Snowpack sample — Rabbit Ears Pass, Jackson County, Colorado, USA (12/17/25, 1:08 PM MST)
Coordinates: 40.387, -106.625
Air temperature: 34 °F
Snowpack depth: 46 cm
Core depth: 30 cm
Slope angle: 6°, slope face: 165°
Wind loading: medium
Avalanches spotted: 0
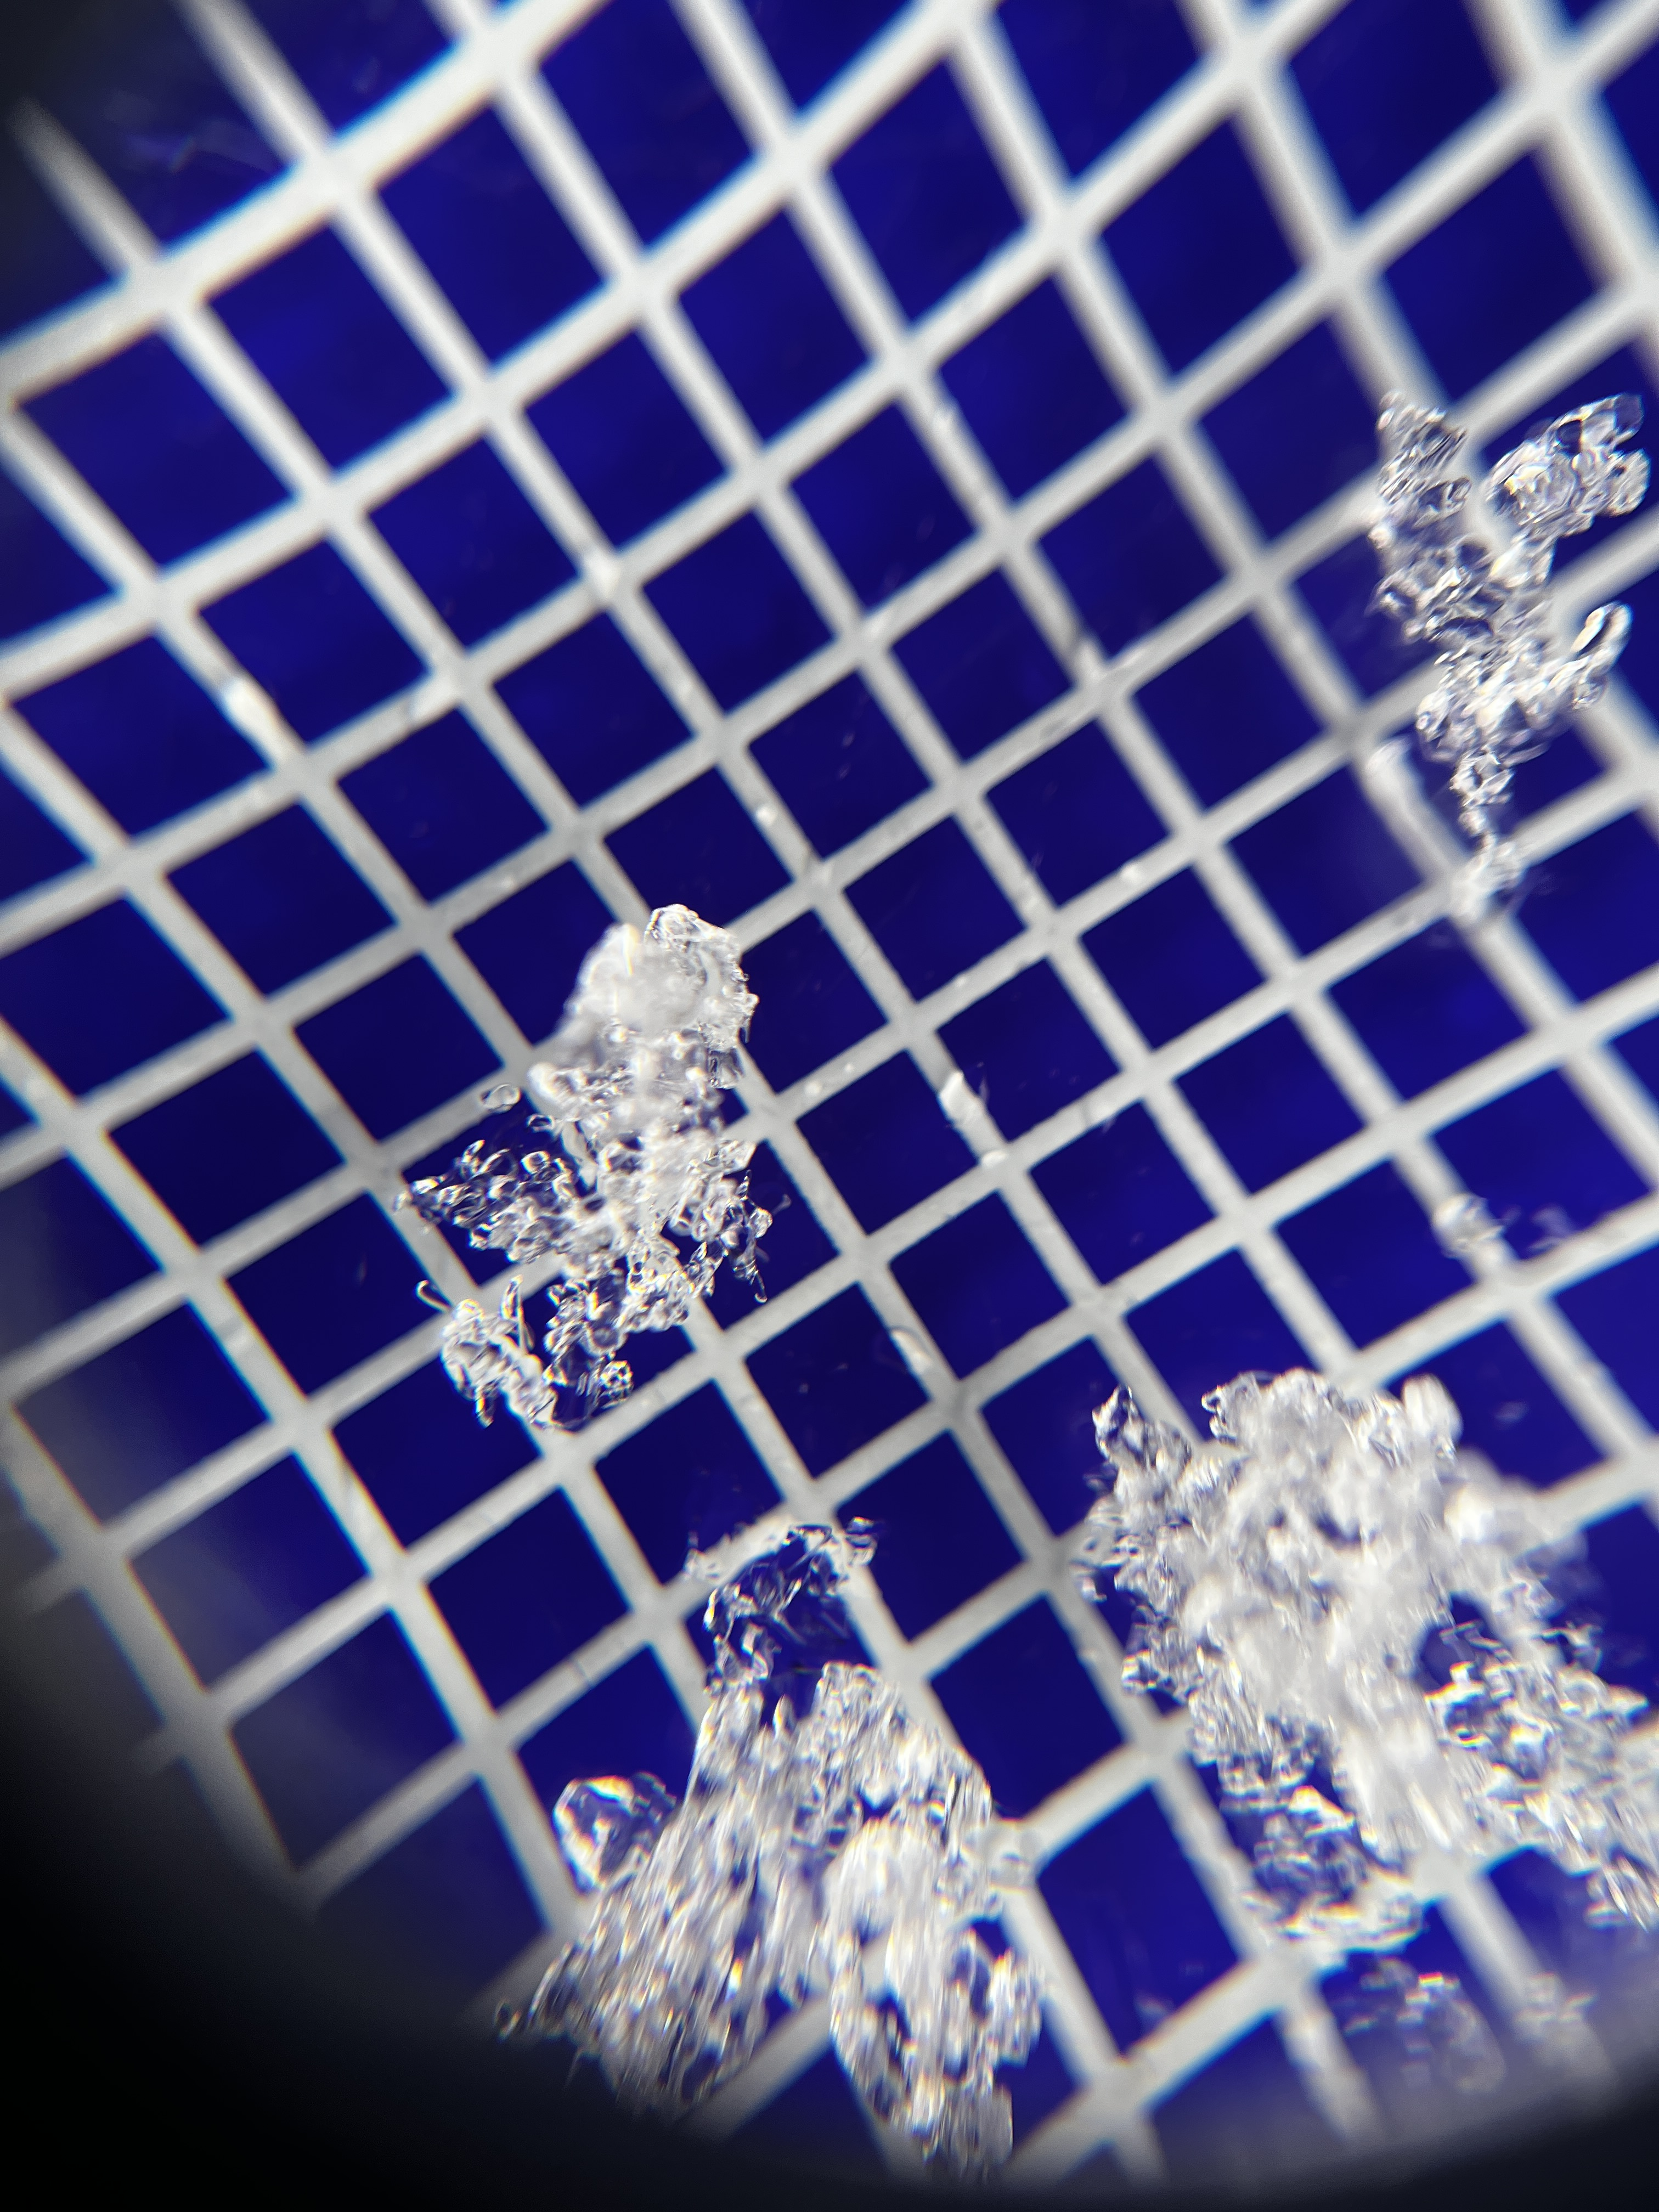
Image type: magnified_profile
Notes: No avalanches spotted nearby, although collected in a meadowy area with minimal risk on this face of the pass.